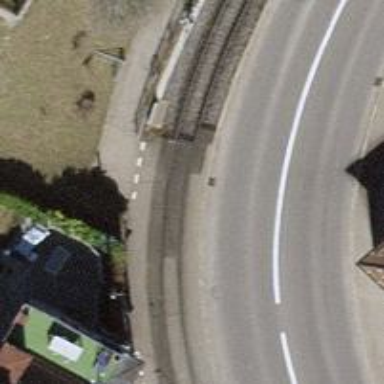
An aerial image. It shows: Railway crossing.